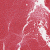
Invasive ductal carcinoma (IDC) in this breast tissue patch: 0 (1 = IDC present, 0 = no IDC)